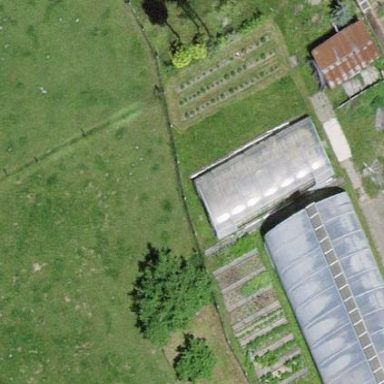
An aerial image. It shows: Greenhouse.